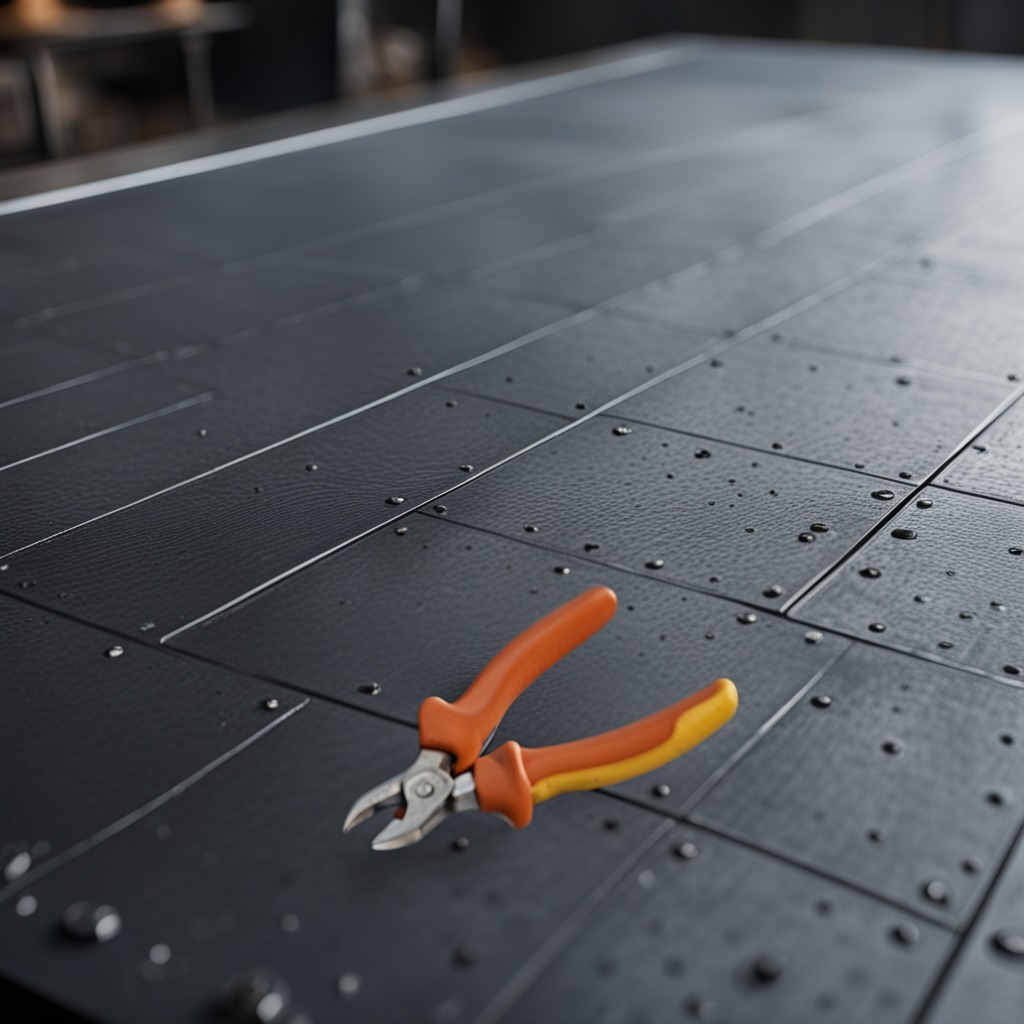
A plier is lying on a cold steel table in a mining workshop.